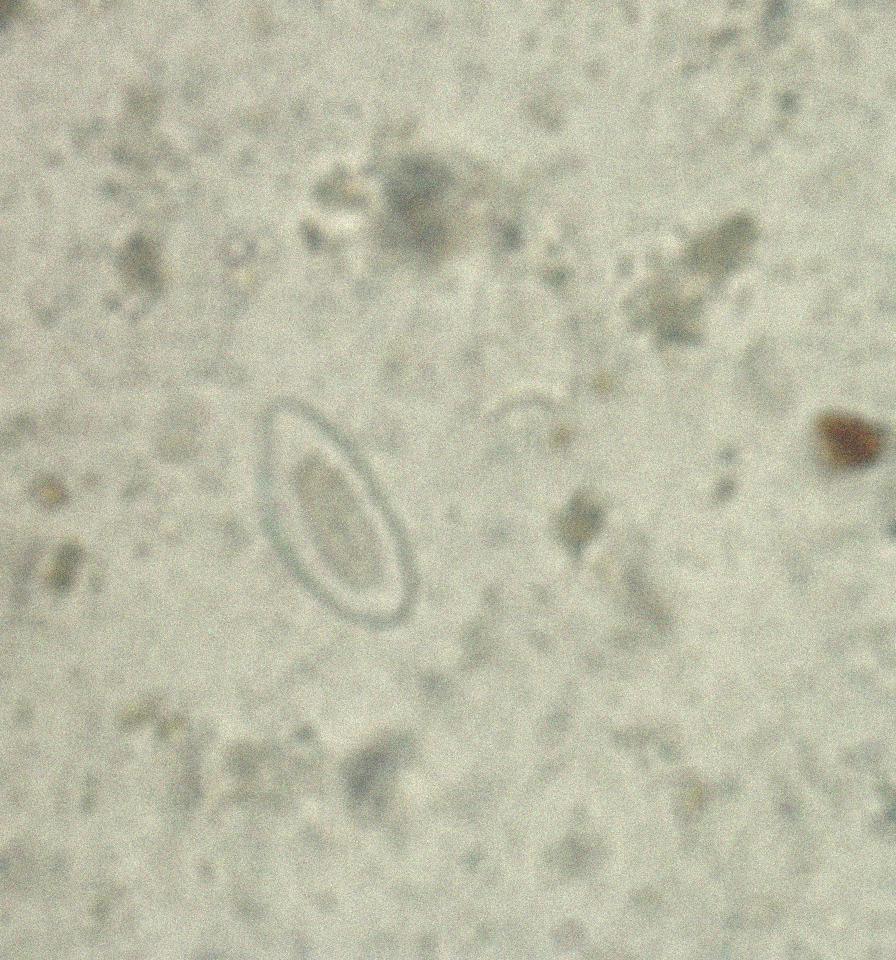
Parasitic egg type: Enterobius vermicularis